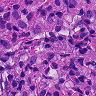
Metastatic tissue present: yes